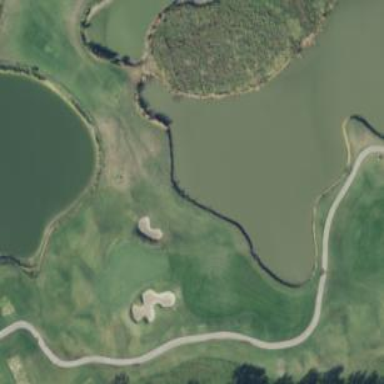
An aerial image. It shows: Water hazard on golf course. The hazard is natural water feature.